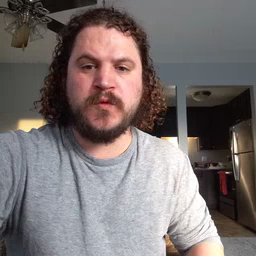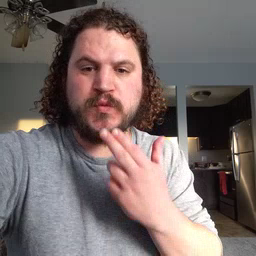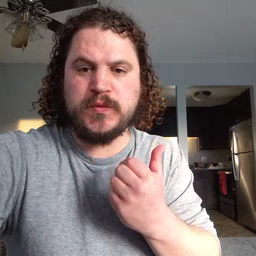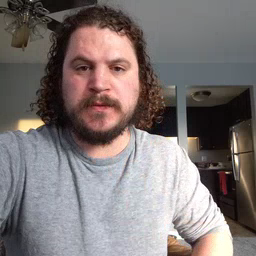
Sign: cute